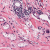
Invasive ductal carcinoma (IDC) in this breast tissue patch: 0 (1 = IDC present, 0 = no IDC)